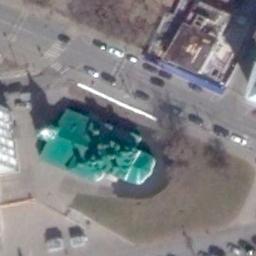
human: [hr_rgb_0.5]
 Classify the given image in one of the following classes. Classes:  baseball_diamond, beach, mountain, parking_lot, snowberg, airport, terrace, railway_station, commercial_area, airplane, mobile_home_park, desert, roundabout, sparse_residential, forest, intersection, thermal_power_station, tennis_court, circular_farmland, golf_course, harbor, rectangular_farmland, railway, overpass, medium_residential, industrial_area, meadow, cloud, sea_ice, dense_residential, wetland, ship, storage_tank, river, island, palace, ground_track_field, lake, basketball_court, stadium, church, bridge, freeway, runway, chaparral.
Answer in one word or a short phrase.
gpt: church